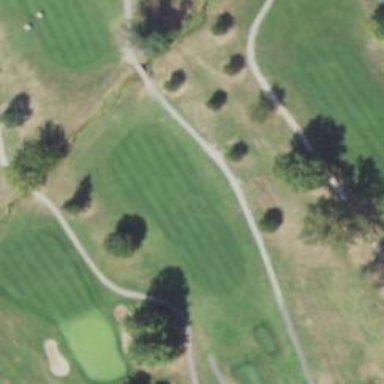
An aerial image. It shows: Golf fairway surrounded by grass.